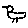
Label: bird